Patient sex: F
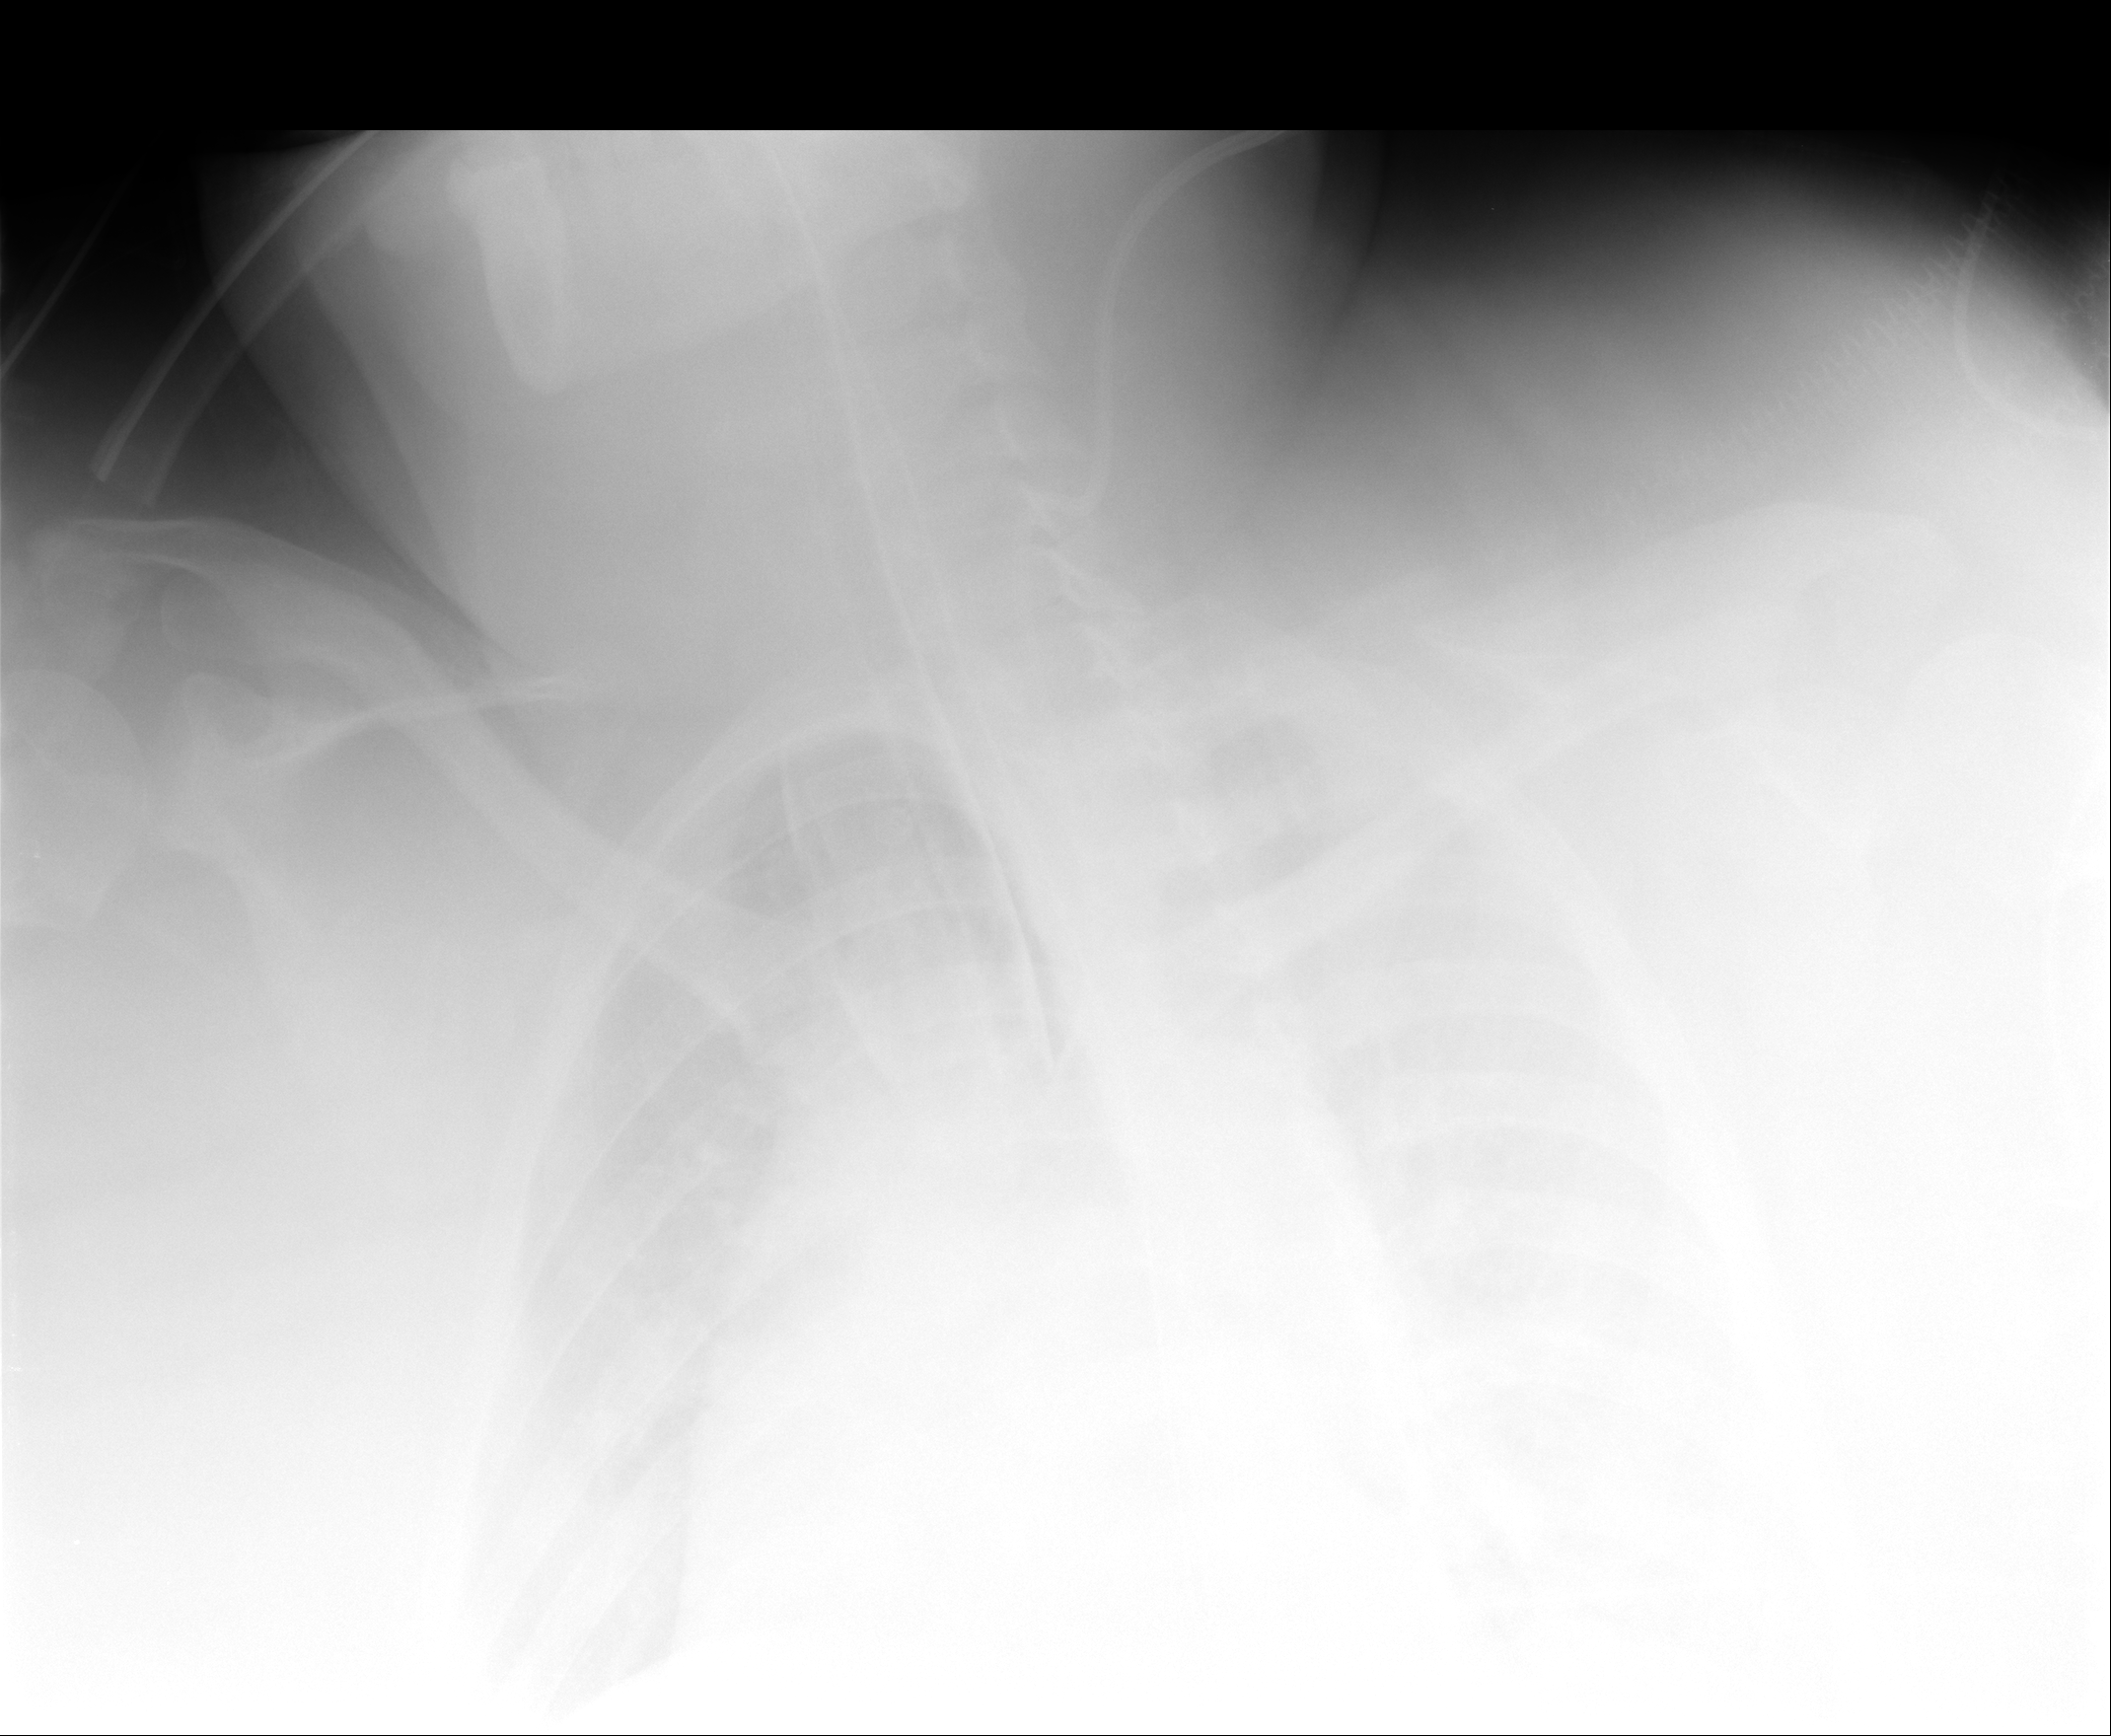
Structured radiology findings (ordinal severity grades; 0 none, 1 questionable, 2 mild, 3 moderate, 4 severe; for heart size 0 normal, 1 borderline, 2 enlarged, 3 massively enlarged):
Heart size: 2
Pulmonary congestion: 2
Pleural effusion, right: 0
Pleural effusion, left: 1
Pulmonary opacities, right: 2
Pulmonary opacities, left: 2
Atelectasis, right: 1
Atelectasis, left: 2